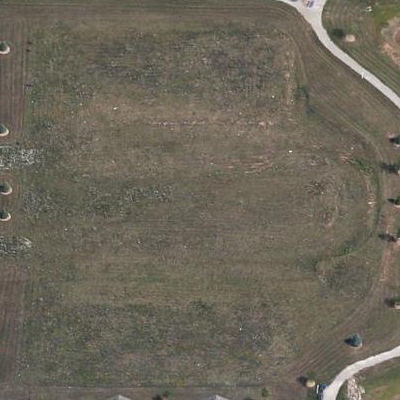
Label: aGrass